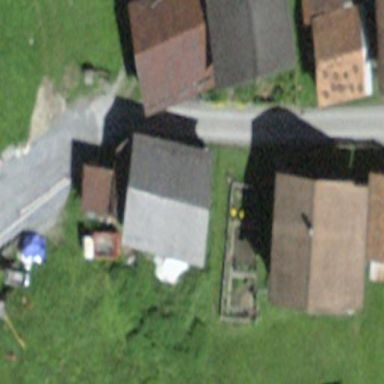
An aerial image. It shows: Farm auxiliary building with gabled roof.